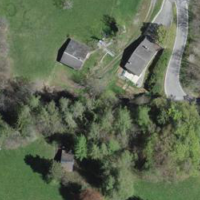
EUNIS habitat code: 55
Species observed at this site:
Prunella vulgaris
Filipendula ulmaria